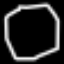
Label: octagon